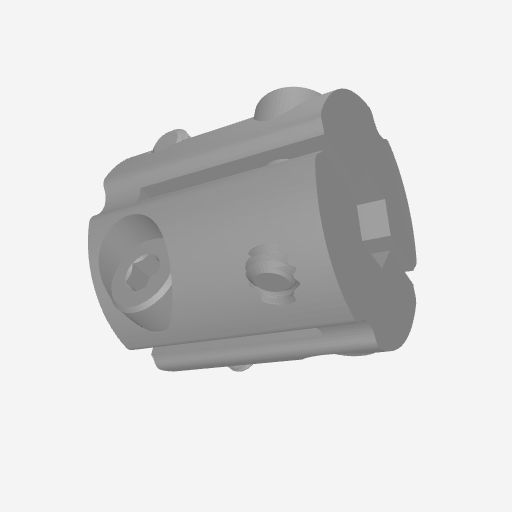
Part: HyperCoupler8RID8RID